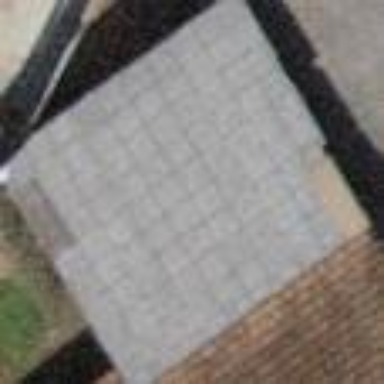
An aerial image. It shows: View of roof of building.